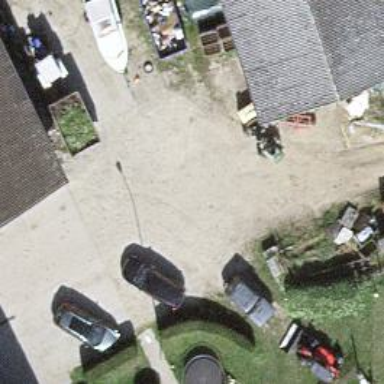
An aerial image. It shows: Driveway leading to service road.